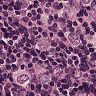
Metastatic tissue present: yes